Interaction volume radius: 5 \u00c5
Interaction volume height: 10 \u00c5
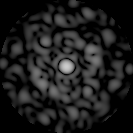
Disorder parameter: 0.778